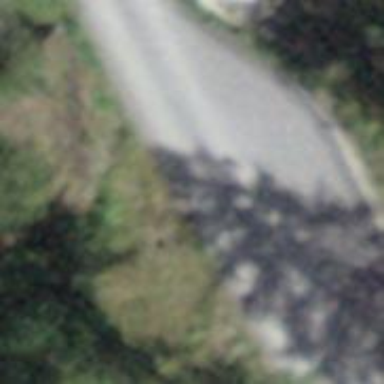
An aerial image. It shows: Passing place on the road.